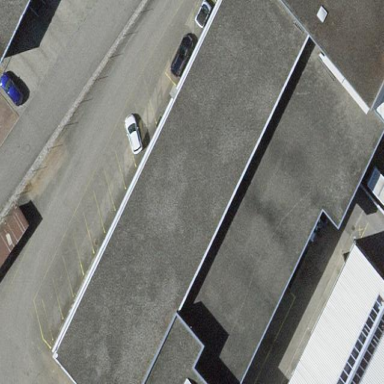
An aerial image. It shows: Industrial building.